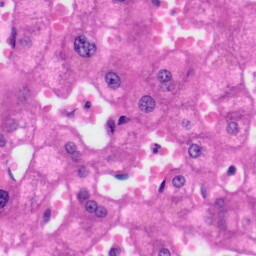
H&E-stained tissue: Liver